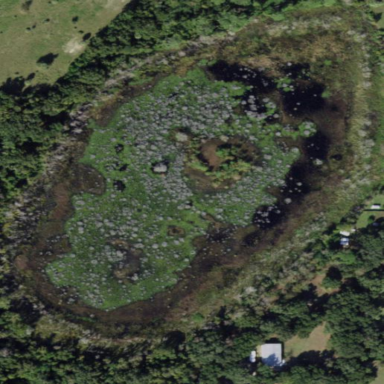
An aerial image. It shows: Marshy wetland area.